Interaction volume radius: 10 \u00c5
Interaction volume height: 15 \u00c5
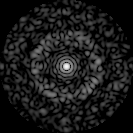
Disorder parameter: 0.8249